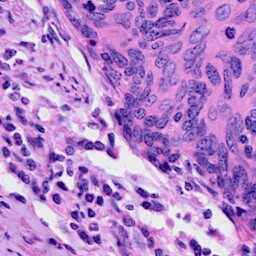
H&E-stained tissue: Cervix